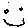
Label: smiley face